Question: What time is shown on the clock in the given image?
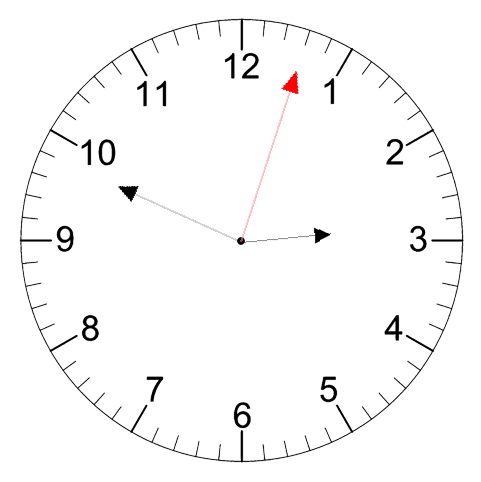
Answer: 02:49:03